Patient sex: M
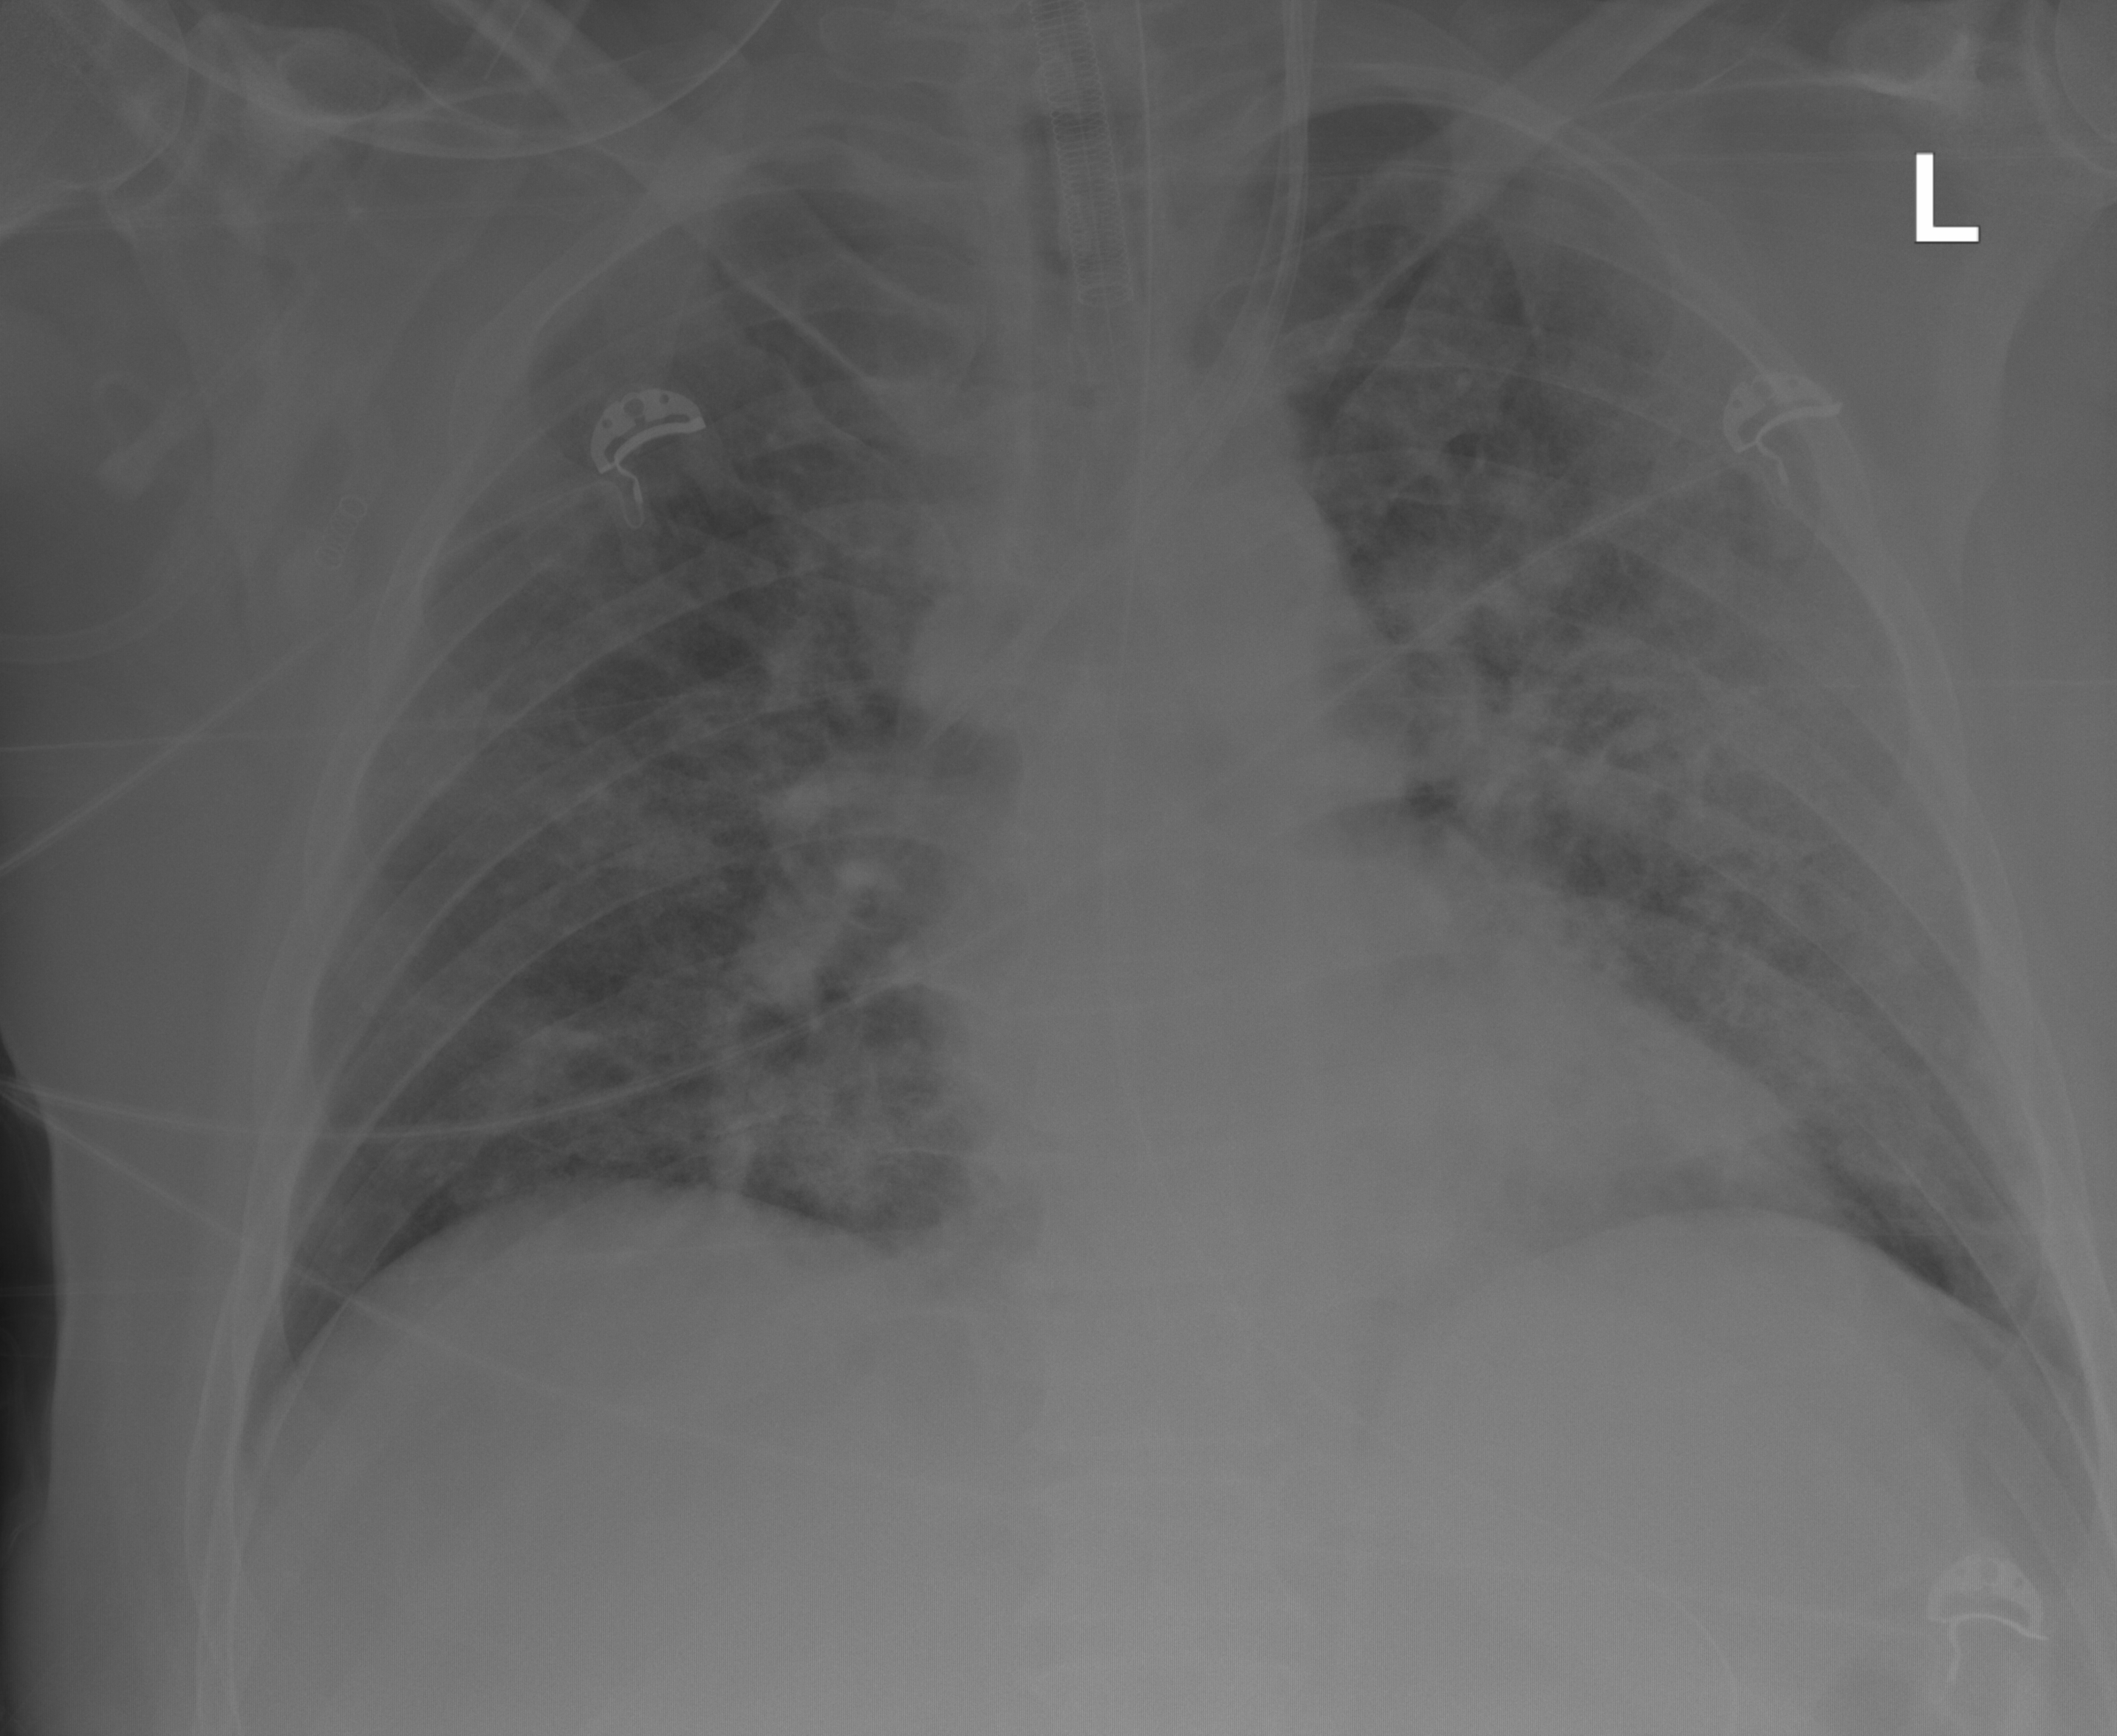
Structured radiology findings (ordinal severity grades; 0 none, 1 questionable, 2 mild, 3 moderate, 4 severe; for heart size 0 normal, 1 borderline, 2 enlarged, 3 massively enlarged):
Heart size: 0
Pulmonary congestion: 0
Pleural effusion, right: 0
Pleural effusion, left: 0
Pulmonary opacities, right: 2
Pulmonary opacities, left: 3
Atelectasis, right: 2
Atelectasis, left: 2